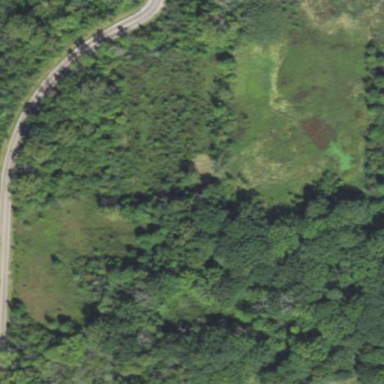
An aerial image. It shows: Deciduous broadleaved woodland.